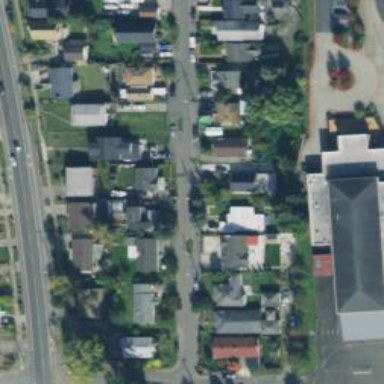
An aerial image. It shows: Living street.